Question: The application I'm working on uses an openfaces component to display a tree in our web app.
So far, so good.
Unfortunatly, it seems openfaces try to install itself everywhere in application.
As a consequence, this leads to unwanted calls being done to openfaces validation backend. That's what I discovered when, doing profiling, I saw we spent a certain amount of time doing String.equals checks on a page that is virtually full of select JSF widgets :

Which leads me to the initial question : as this seems to be initiated by some validation component of openfaces, component which is declared in openfaces faces-config.xml file :
'''
<lifecycle>
<phase-listener>org.openfaces.component.validation.RenderKitReplacerPhaseListener</phase-listener>
</lifecycle>
<lifecycle>
<phase-listener>org.openfaces.component.validation.ValidatorPhaseListener</phase-listener>
</lifecycle>
'''
How can I disable openfaces validation, at least for that page ?
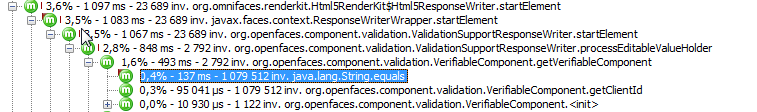
Answer: OpenFaces have aplication context parameter.
You can learn more here:<URL>